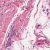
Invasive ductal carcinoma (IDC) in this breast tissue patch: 0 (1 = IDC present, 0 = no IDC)